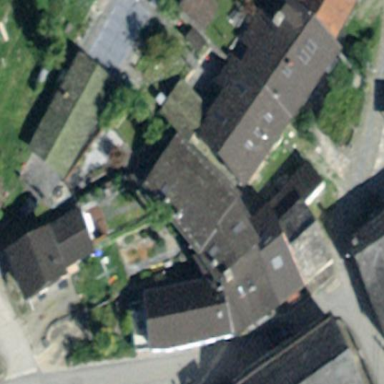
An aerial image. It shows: Building.